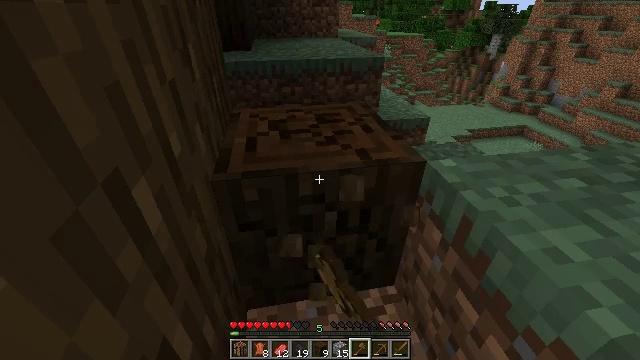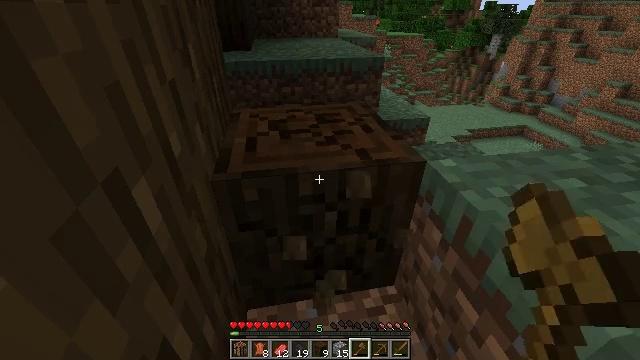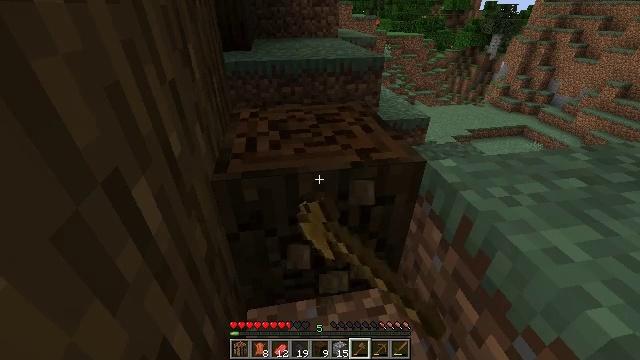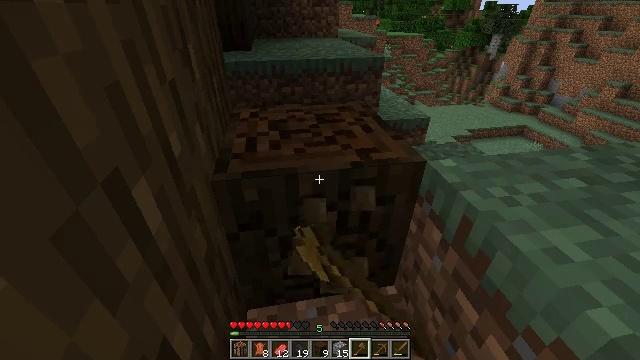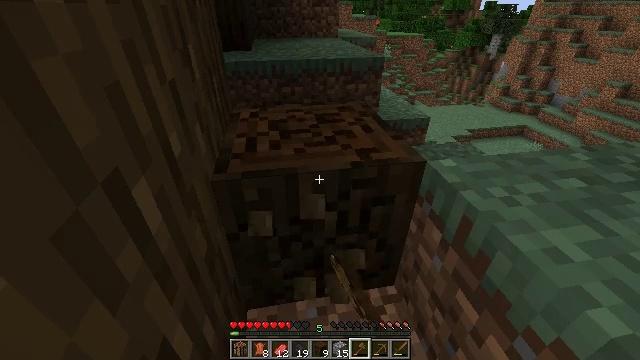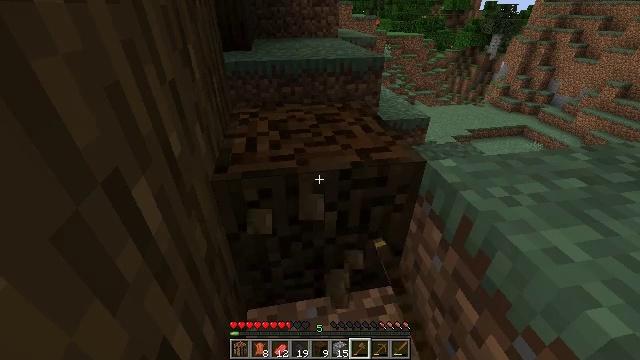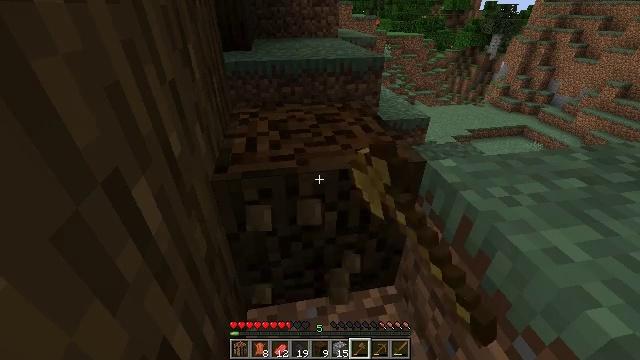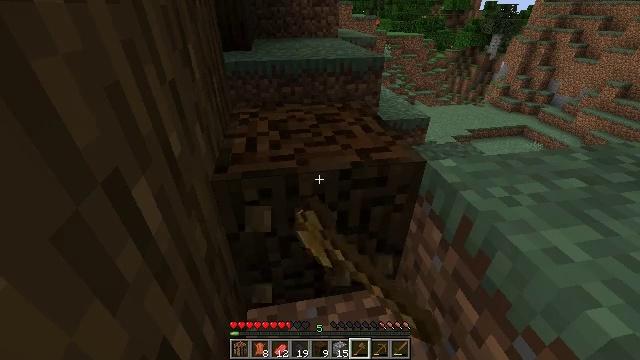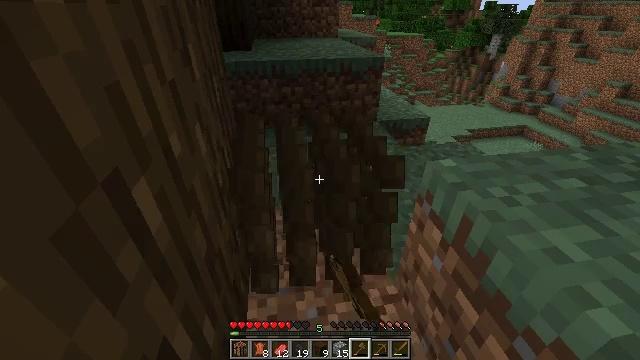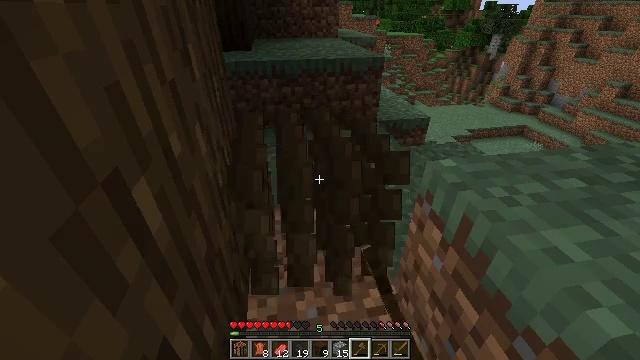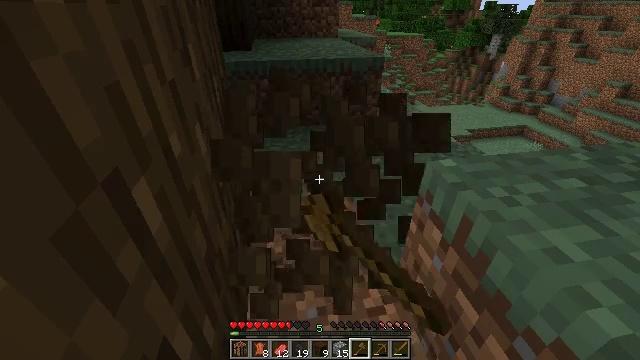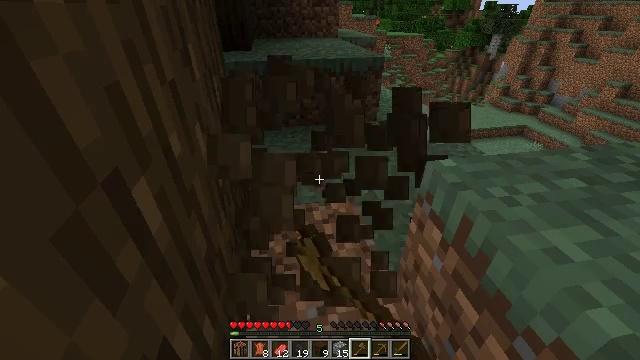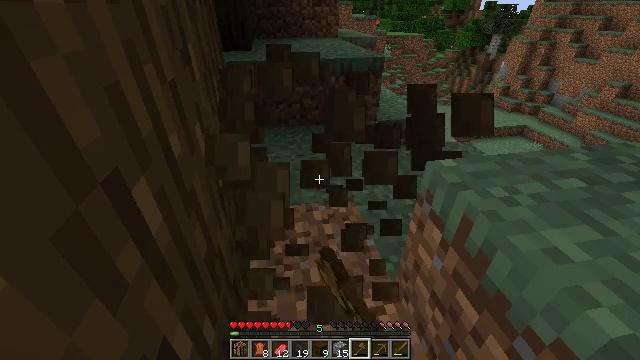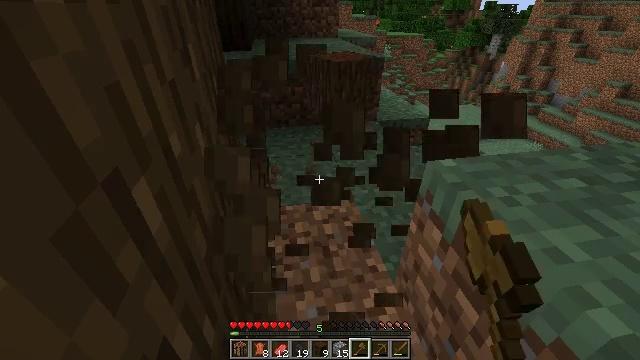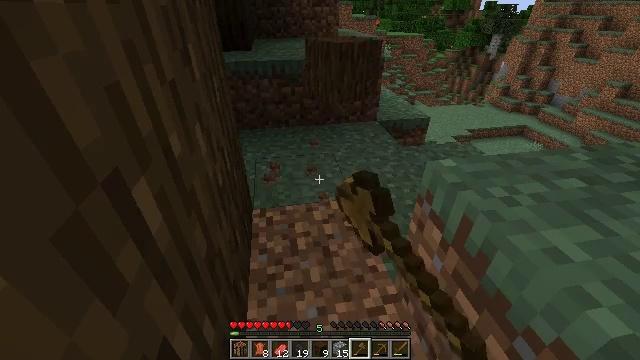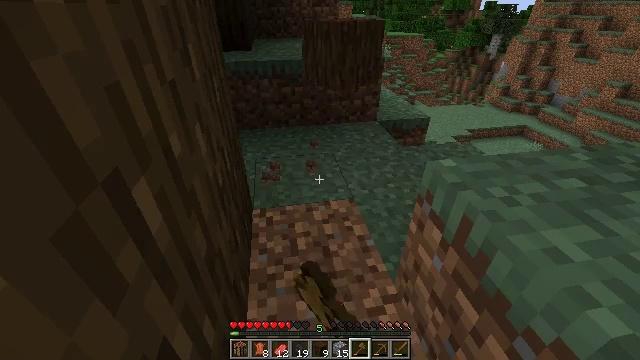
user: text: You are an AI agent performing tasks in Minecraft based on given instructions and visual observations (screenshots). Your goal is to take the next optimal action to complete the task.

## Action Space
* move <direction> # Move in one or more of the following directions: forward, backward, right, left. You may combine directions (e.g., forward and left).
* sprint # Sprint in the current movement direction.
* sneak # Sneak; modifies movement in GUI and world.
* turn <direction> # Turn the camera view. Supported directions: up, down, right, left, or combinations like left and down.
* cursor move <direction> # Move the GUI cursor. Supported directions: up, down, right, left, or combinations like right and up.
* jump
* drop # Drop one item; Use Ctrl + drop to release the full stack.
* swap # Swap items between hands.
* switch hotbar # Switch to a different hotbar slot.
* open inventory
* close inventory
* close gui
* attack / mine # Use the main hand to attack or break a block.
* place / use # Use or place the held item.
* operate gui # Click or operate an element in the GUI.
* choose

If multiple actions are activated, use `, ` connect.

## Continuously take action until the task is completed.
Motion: motion action
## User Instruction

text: Collect dark oak log for building.
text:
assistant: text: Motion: attack / mine
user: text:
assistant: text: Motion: attack / mine
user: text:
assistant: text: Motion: attack / mine
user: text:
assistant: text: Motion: attack / mine
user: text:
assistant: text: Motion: attack / mine
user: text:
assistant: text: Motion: attack / mine
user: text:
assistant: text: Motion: attack / mine
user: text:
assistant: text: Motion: attack / mine
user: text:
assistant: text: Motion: attack / mine
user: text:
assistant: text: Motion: attack / mine
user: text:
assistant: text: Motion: attack / mine
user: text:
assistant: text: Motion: attack / mine
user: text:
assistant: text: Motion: attack / mine
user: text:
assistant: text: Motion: attack / mine
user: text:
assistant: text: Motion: attack / mine
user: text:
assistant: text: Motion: attack / mine
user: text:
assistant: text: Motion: attack / mine
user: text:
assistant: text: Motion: attack / mine
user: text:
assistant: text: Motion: attack / mine
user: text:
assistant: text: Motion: no_op
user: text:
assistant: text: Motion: no_op
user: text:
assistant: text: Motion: no_op
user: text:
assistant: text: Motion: no_op
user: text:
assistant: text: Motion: turn left and up
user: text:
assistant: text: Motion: turn left and up
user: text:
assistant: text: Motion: move forward, turn left and up
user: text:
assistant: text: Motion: move forward, turn left and up
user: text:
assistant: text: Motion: move forward, turn left and up
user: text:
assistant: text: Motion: turn left and up
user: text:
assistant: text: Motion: turn left and up